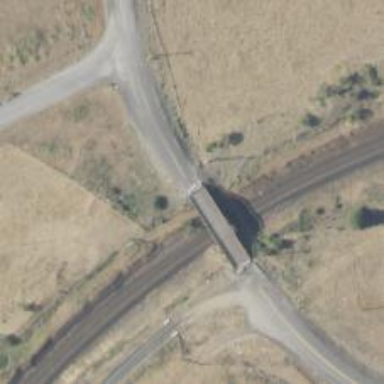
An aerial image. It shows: Asphalt surface bridge.